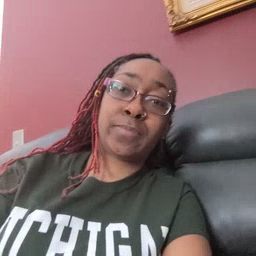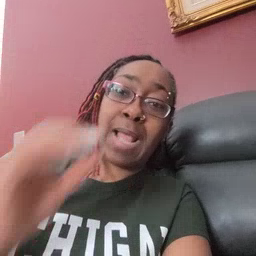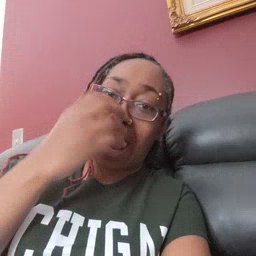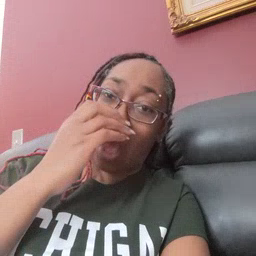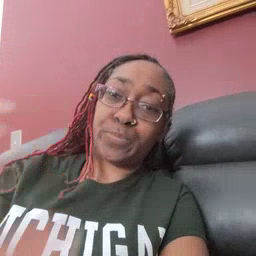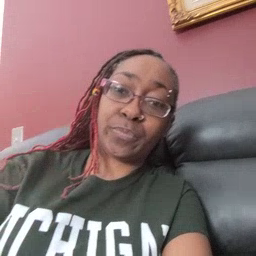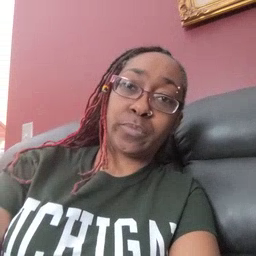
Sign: clown